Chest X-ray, PA view. Patient: 62 years old, sex M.
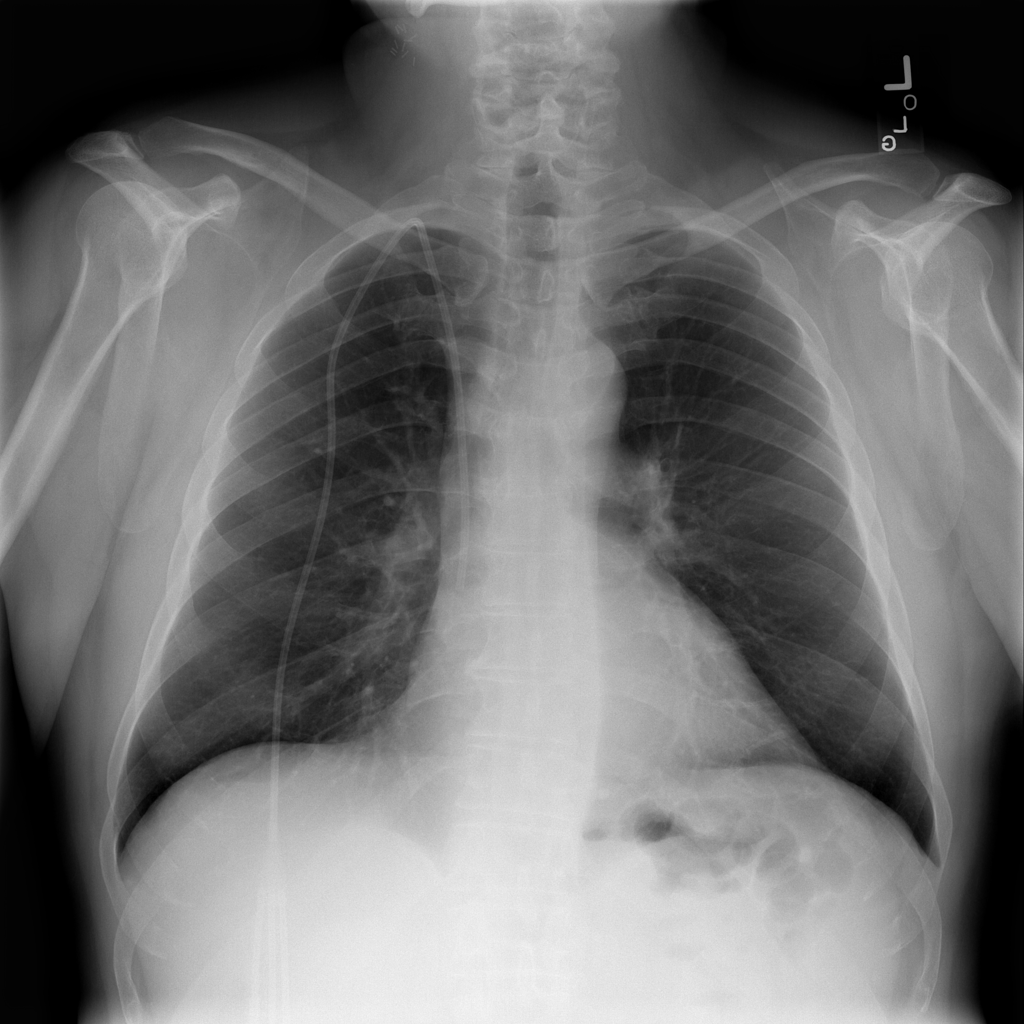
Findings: No Finding